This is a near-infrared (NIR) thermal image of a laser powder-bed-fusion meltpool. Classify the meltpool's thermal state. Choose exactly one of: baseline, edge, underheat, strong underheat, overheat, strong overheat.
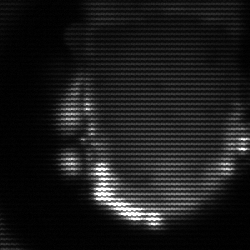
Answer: baseline